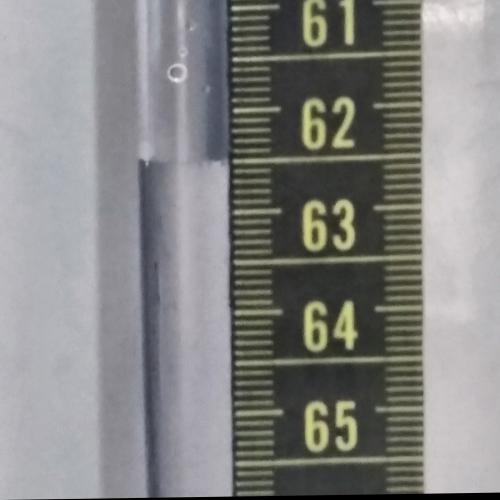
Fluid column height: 62.5 cm